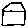
Label: house